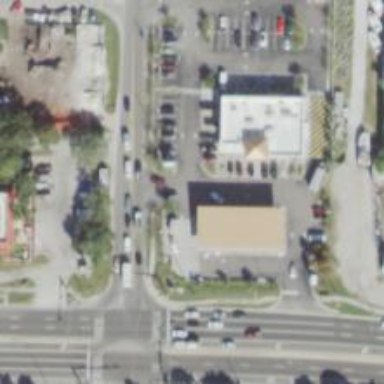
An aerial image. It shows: Convenience shop.